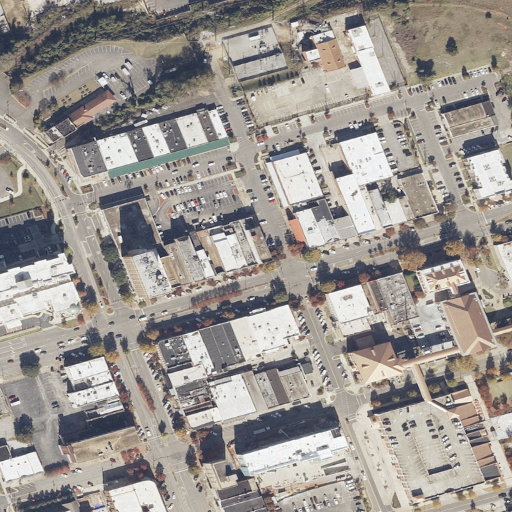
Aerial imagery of mountain in Alabama named River Hill containing high intensity development, medium intensity development, low intensity development, and open development